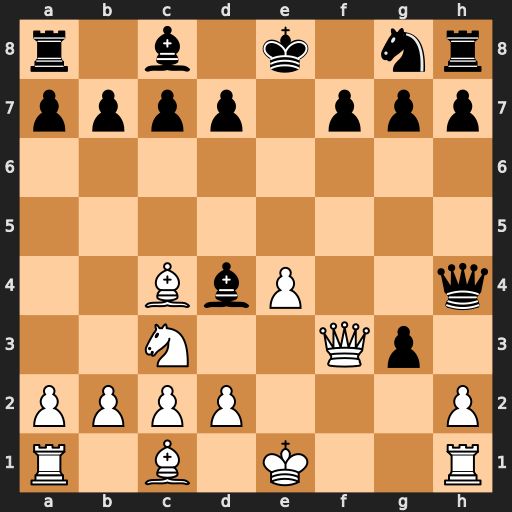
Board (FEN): r1b1k1nr/pppp1ppp/8/8/2BbP2q/2N2Qp1/PPPP3P/R1B1K2R
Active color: w
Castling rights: KQkq
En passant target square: -
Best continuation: Qxf7+ Kd8 Qf8#